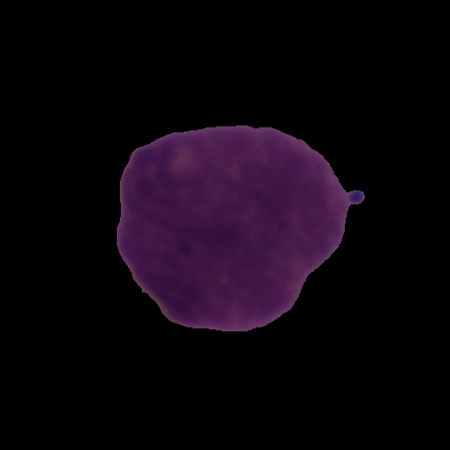
Label: cancer